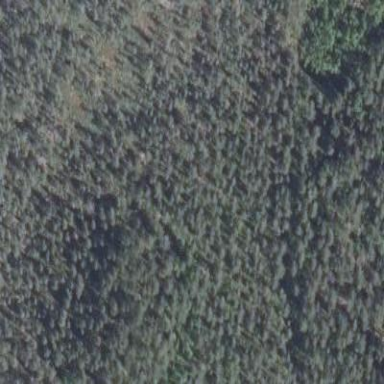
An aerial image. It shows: Needle-leaved woodland.